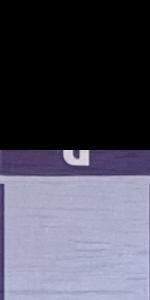
Label: Empty